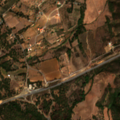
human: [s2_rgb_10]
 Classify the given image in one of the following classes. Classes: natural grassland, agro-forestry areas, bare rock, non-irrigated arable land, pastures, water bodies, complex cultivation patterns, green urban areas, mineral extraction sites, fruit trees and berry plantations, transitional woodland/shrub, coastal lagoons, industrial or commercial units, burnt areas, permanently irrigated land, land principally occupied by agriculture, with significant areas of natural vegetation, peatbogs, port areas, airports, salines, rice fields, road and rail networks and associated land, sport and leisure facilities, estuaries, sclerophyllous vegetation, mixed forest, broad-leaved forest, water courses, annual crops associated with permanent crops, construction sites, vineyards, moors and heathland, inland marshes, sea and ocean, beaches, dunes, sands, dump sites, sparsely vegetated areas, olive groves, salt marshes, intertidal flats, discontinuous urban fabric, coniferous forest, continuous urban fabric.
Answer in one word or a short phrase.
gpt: annual crops associated with permanent crops, complex cultivation patterns, broad-leaved forest, mixed forest, transitional woodland/shrub